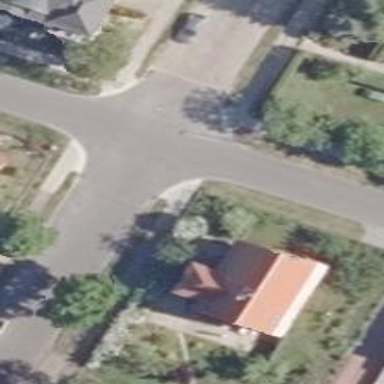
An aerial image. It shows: Residential road with asphalt surface. There are sidewalks on both sides of the road.